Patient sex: F
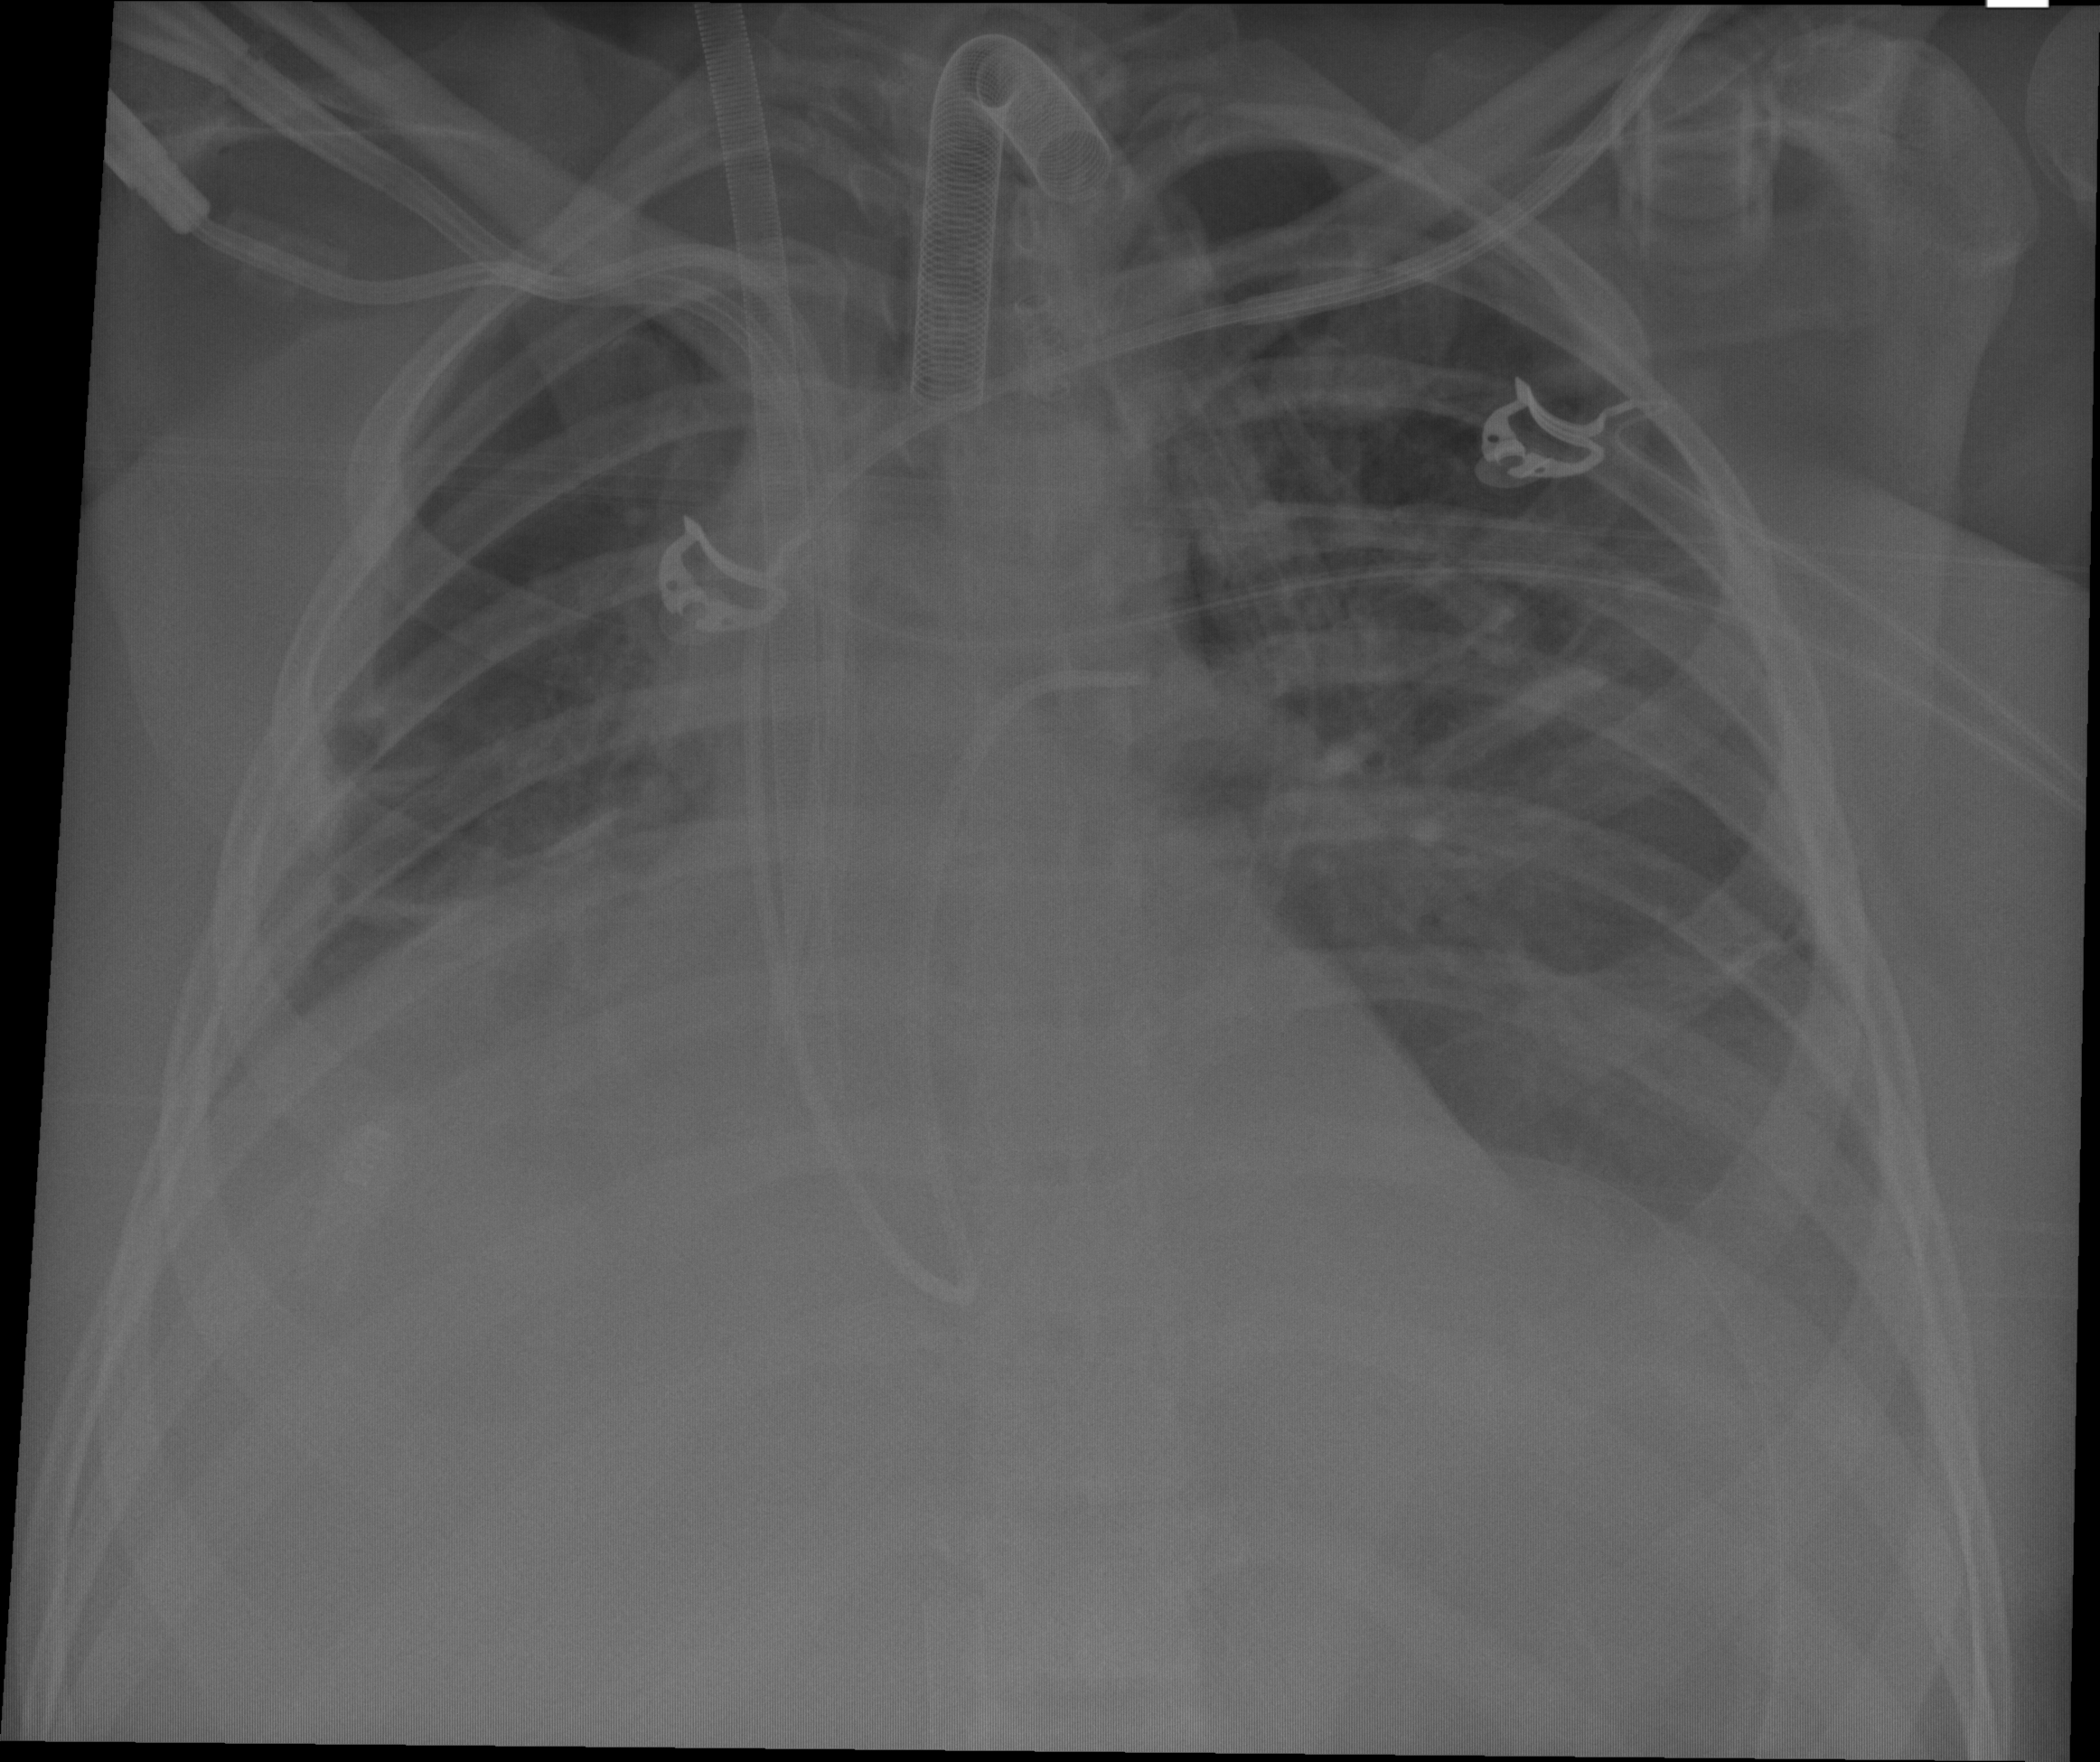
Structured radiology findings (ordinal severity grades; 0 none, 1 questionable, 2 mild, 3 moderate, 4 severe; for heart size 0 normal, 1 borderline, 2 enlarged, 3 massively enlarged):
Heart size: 0
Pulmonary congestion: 2
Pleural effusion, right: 3
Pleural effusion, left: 2
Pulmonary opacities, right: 2
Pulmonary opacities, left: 2
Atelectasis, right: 3
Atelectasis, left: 2